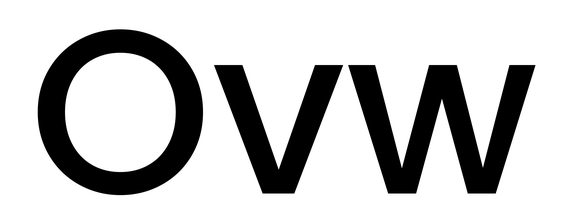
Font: Poppins-Medium